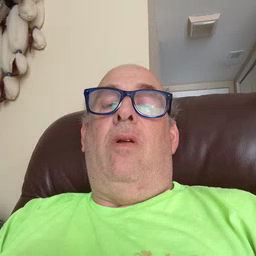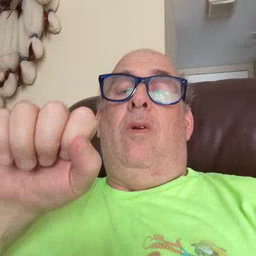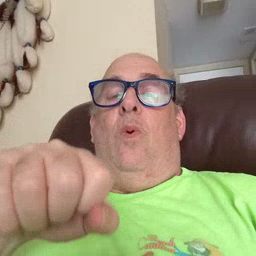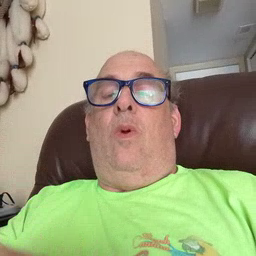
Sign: shoe